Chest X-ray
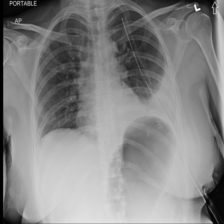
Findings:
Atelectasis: negative
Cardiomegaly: negative
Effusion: positive
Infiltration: negative
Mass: negative
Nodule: negative
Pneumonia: negative
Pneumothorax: positive
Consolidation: negative
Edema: negative
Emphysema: negative
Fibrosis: negative
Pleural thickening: negative
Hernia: negative